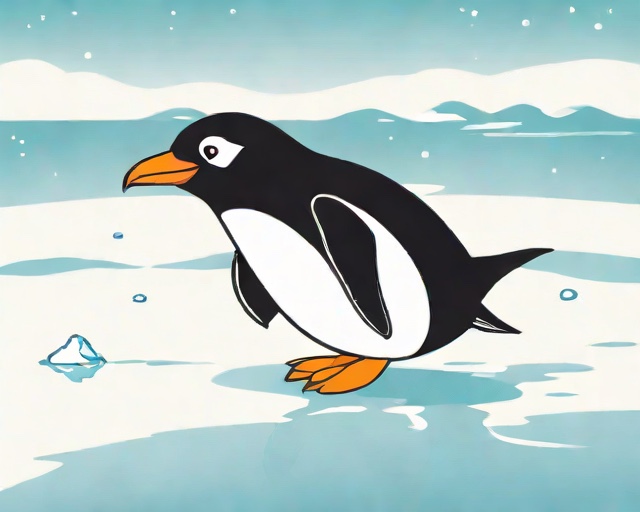
Category: Winter